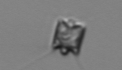
Label: Chaetoceros_didymus